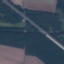
Land use / land cover: Highway